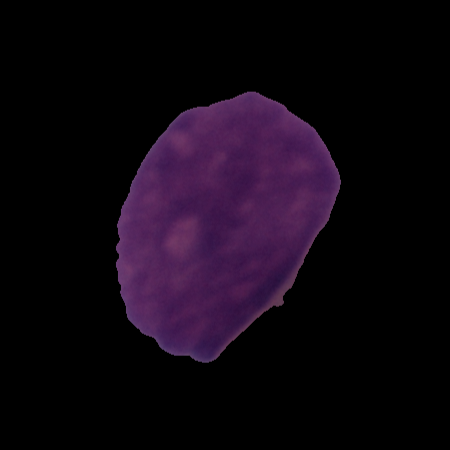
Label: cancer